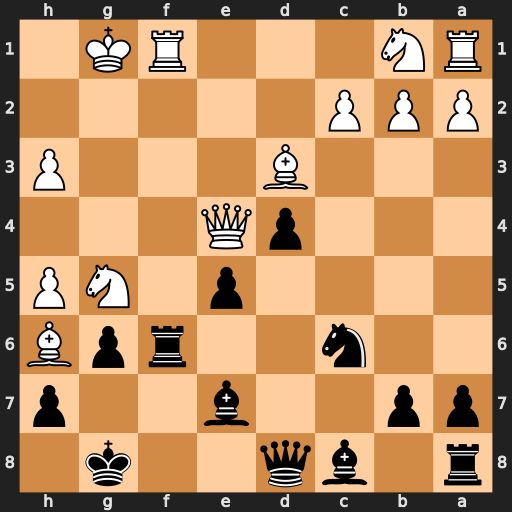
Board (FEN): r1bq2k1/pp2b2p/2n2rpB/4p1NP/3pQ3/3B3P/PPP5/RN3RK1
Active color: b
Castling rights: -
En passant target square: -
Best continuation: Rxf1+ Bxf1 Bxg5 Bc4+ Kh8 Bxg5 Qxg5+